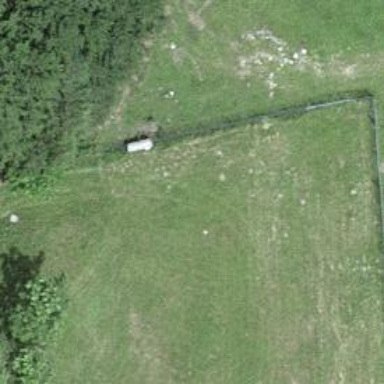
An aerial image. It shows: Fence.